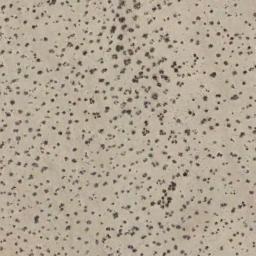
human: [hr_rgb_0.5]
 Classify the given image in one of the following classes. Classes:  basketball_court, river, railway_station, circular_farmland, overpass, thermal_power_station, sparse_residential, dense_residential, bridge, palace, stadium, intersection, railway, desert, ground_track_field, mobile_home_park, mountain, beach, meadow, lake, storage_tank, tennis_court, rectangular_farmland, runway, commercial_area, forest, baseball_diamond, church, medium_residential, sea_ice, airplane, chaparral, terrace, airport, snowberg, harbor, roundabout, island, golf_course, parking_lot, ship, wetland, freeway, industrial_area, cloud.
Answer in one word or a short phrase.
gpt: chaparral